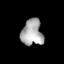
Tissue: lung
Cell type: Others
Senescence score: 0.1665
Nuclear area (px): 551
Mean DAPI intensity: 170.592